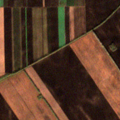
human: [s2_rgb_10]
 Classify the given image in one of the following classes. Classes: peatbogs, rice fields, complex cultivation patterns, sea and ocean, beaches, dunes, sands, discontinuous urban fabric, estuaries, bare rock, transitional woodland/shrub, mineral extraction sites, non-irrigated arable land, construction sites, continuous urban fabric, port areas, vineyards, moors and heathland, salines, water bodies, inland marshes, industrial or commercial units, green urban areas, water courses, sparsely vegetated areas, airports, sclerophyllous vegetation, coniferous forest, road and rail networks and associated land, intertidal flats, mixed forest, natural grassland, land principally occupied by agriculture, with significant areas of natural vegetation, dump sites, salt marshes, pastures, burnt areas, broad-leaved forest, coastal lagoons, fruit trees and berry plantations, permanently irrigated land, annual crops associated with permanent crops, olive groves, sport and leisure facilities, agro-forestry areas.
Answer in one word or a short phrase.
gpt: non-irrigated arable land